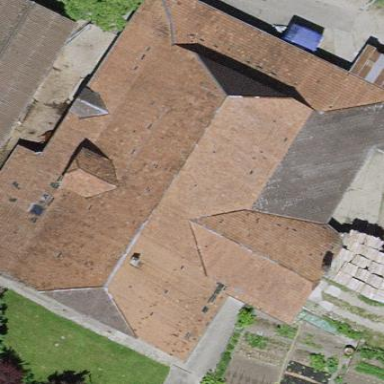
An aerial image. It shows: Farm building.